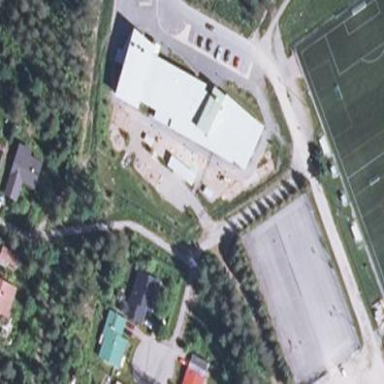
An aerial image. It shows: Kindergarten building.